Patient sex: M
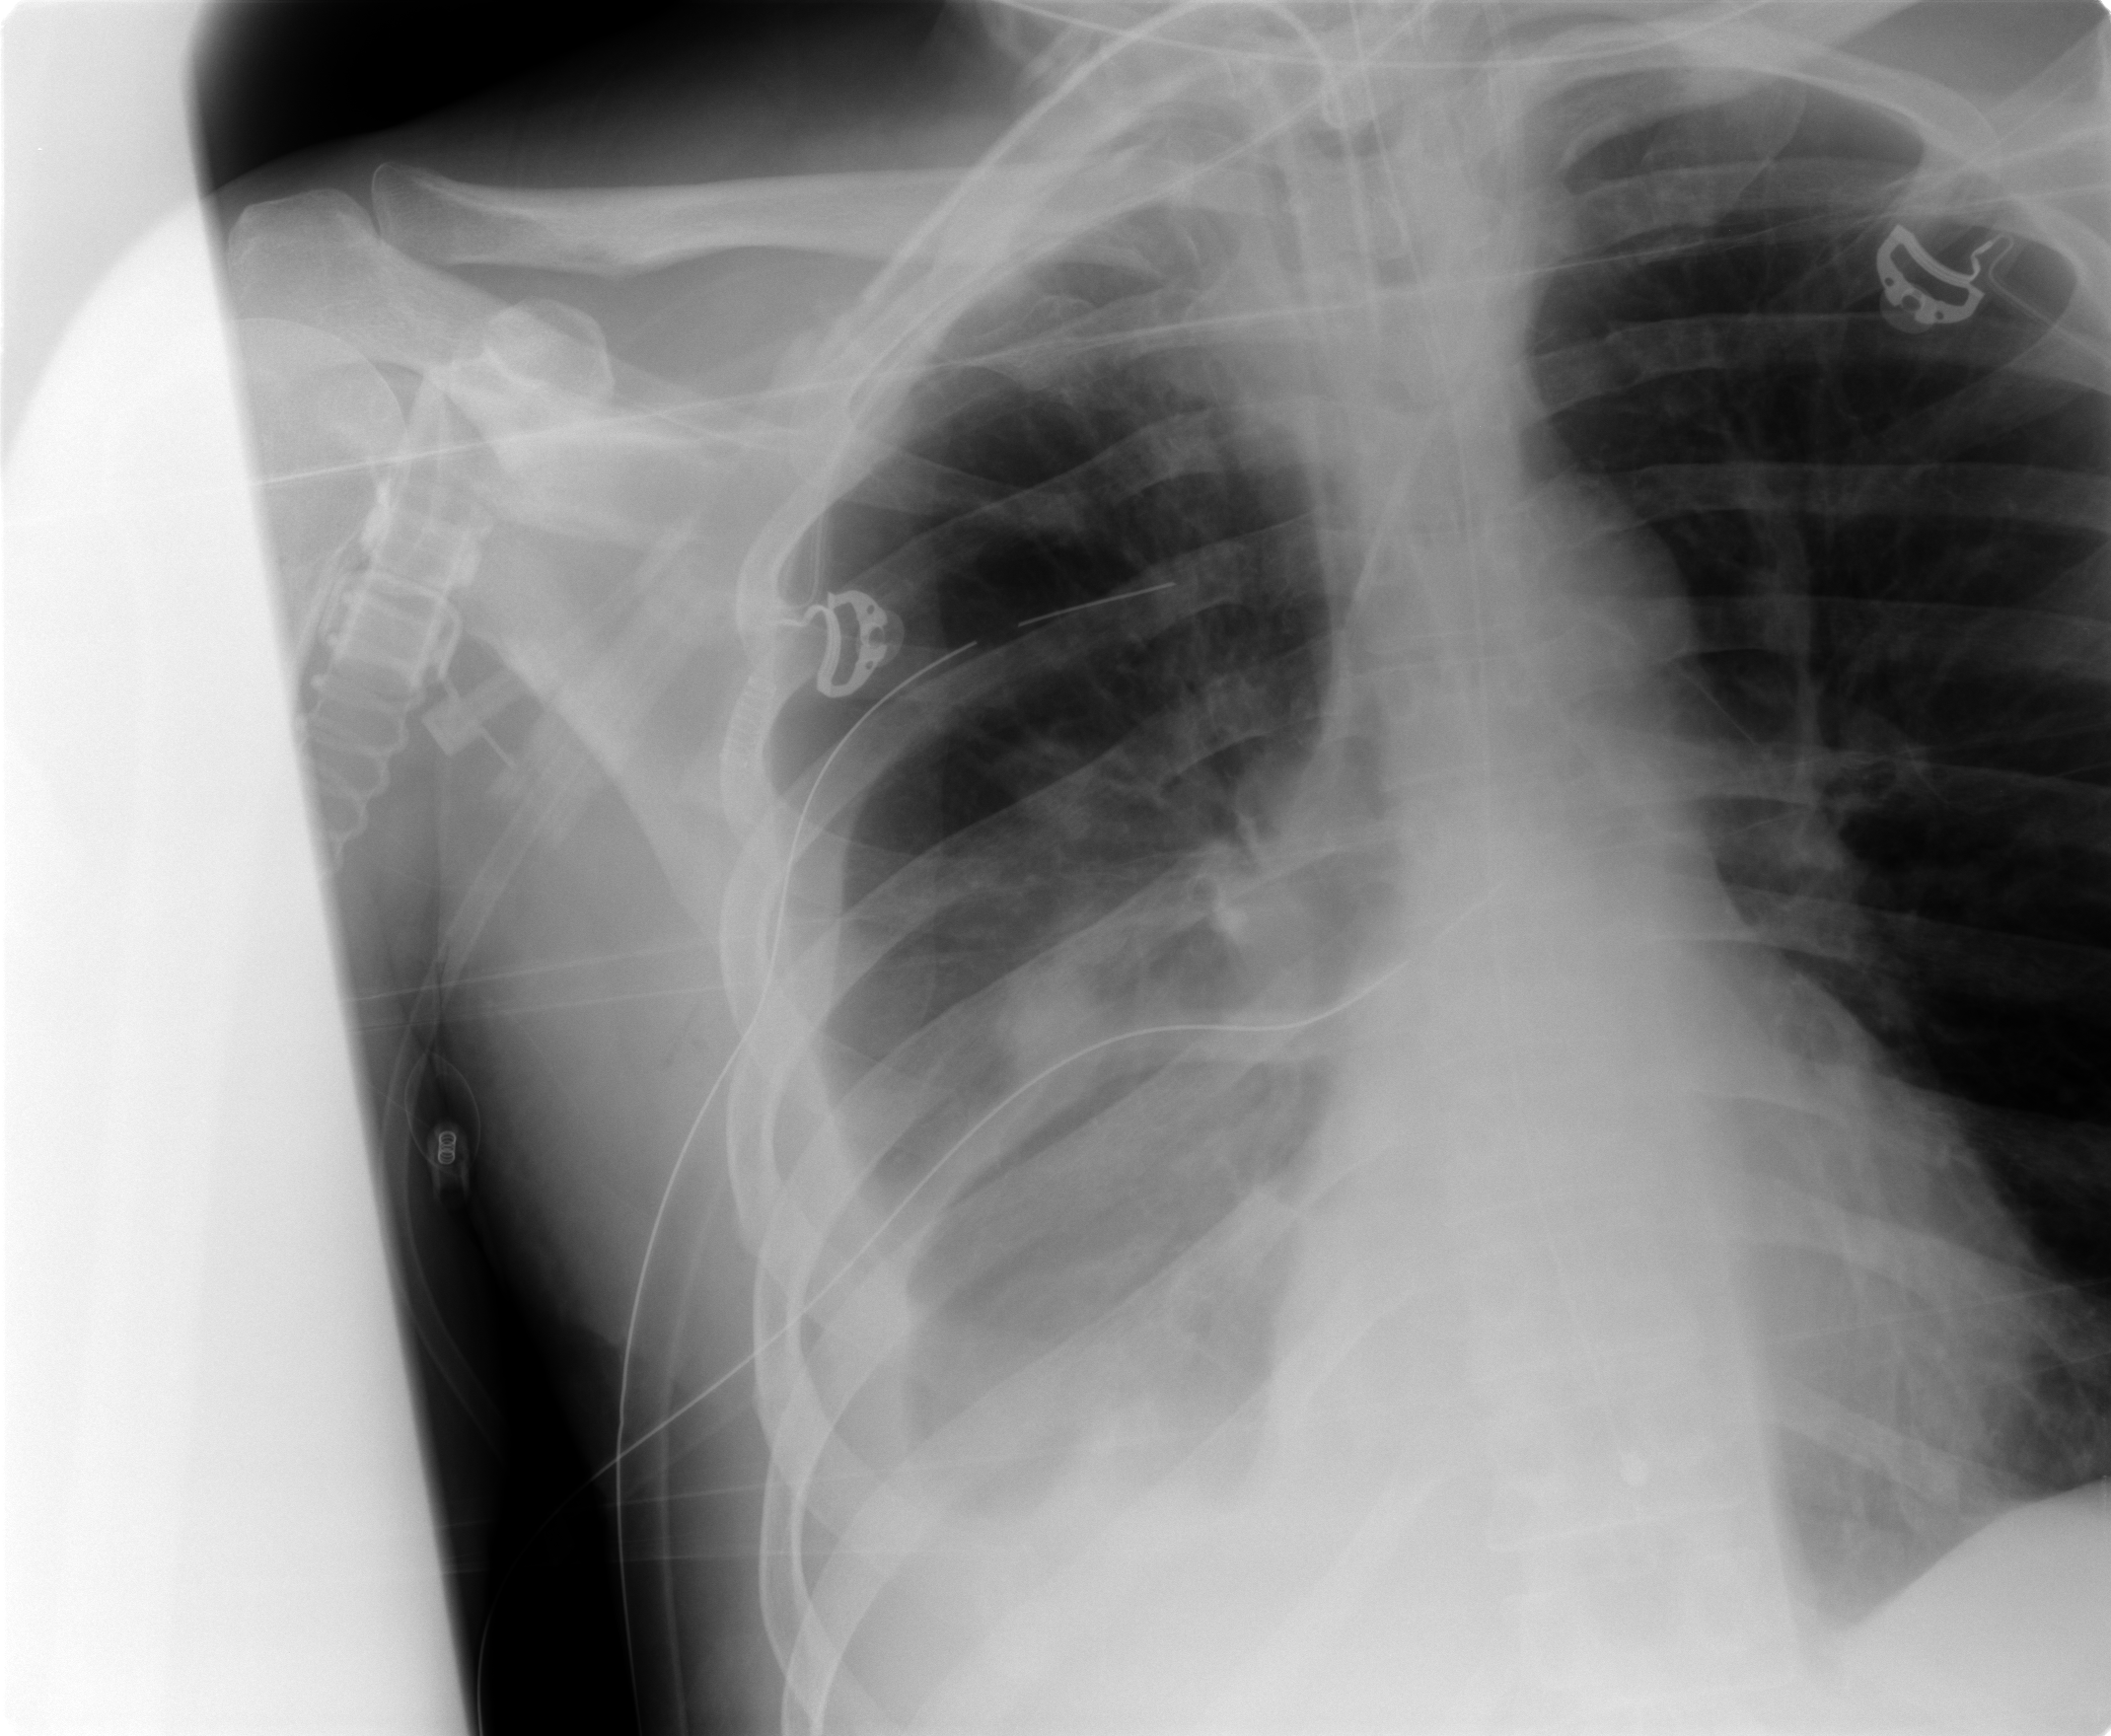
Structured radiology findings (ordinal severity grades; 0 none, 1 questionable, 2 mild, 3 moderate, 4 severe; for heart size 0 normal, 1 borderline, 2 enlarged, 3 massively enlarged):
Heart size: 0
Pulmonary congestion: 0
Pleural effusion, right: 3
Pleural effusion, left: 0
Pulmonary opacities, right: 2
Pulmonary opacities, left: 0
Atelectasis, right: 3
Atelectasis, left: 0